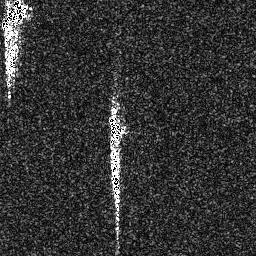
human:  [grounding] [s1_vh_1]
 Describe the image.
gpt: In the satellite image, there is  <ref>1 medium ship </ref> <box>[[0, 0, 11, 12, 0]]</box> located at top left,  <ref>1 medium ship </ref> <box>[[40, 42, 48, 59, 0]]</box> located at center.